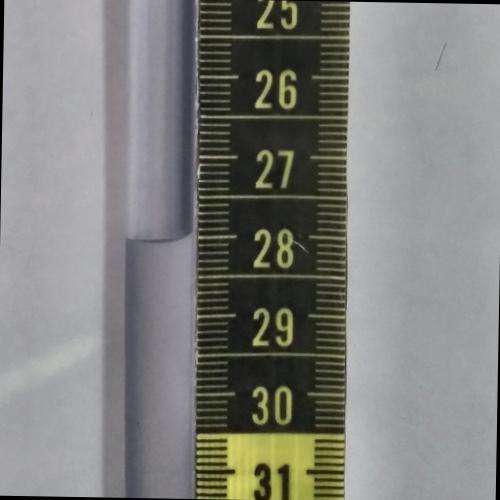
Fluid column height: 28.0 cm